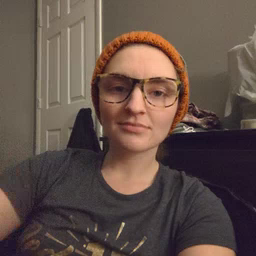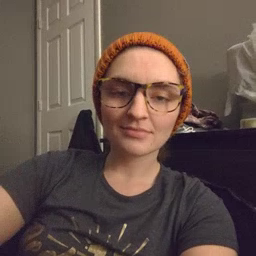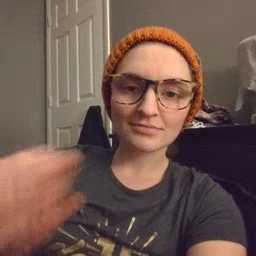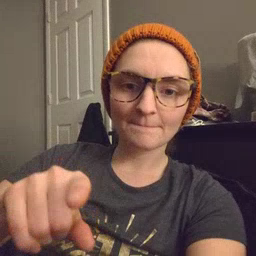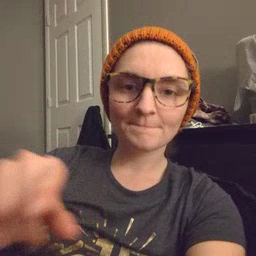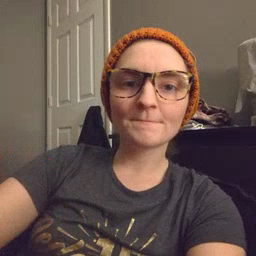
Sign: there